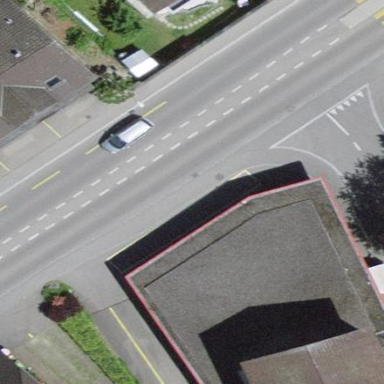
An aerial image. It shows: Building.